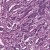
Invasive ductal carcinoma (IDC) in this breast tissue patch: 1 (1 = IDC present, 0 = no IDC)